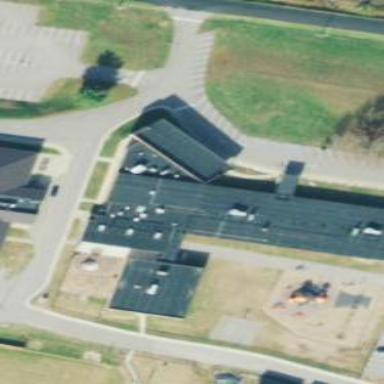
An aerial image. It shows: School building.